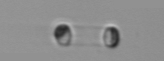
Label: Skeletonema